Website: lowes
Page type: customer-info-address
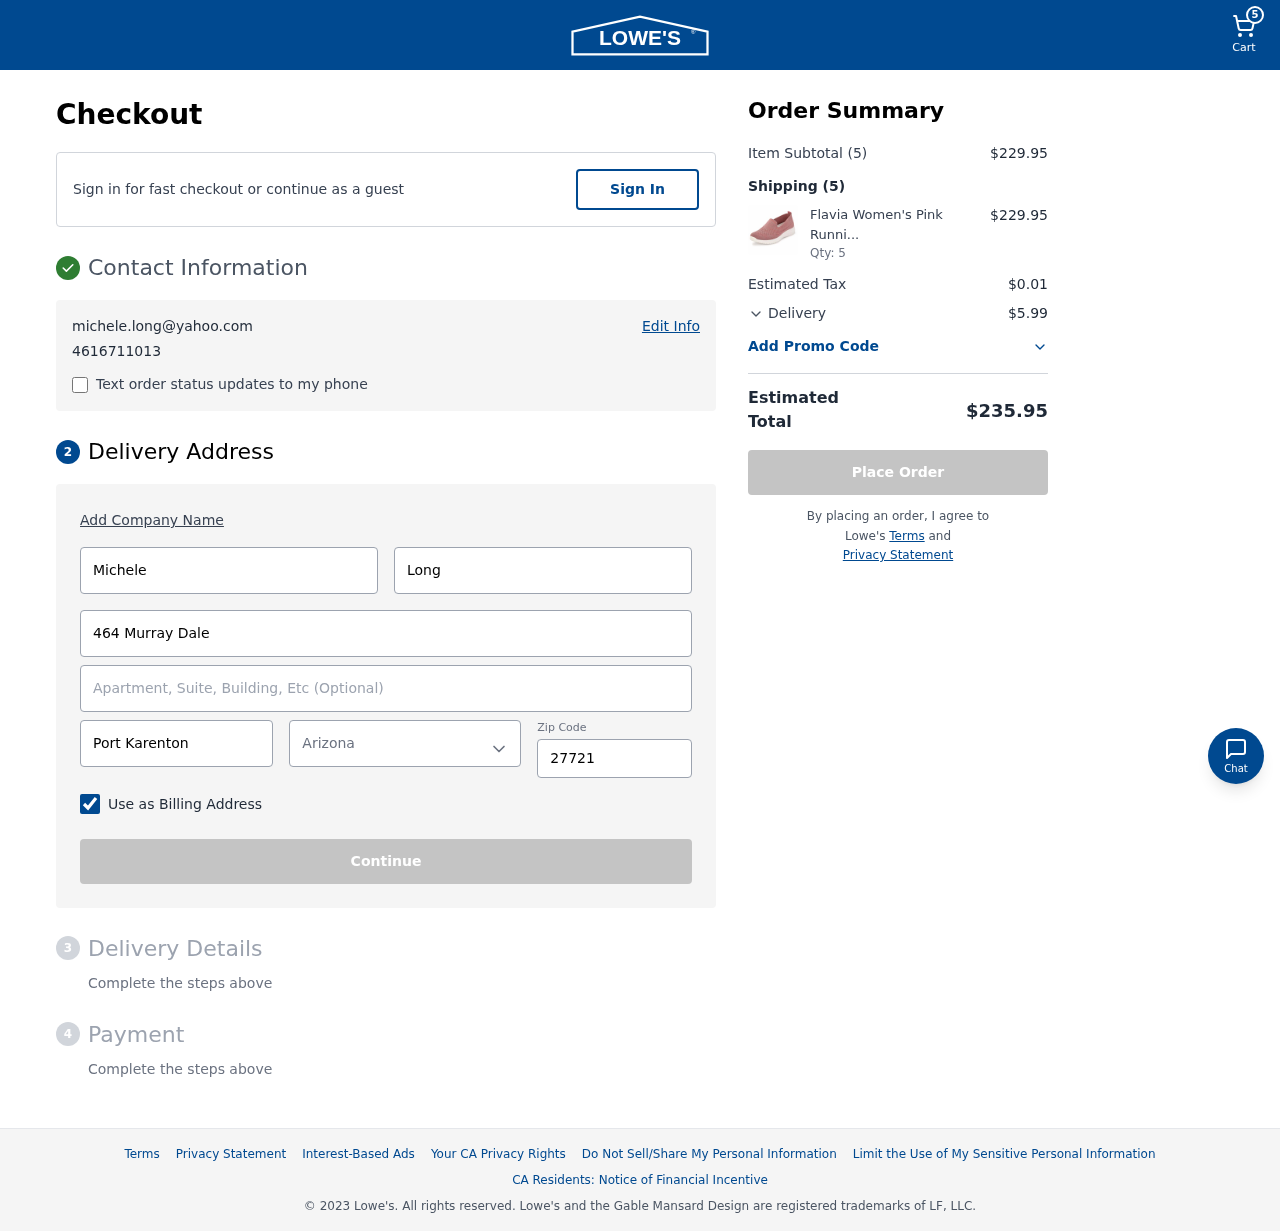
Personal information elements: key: PII_CITY
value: Port Karenton
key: PII_EMAIL
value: michele.long@yahoo.com
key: PII_FIRSTNAME
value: Michele
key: PII_LASTNAME
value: Long
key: PII_PHONE
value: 4616711013
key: PII_POSTCODE
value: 27721
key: PII_STATE
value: Arizona
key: PII_STREET
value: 464 Murray Dale
Product elements: key: PRODUCT1_NAME
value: Flavia Women's Pink Running Shoes-5 UK (37 EU) (6 US) (FKT/ST-1904/NVY)
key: PRODUCT1_QUANTITY
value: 5
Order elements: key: ORDER_NUM_ITEMS
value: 5
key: ORDER_SUBTOTAL
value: $229.95
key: ORDER_NUM_ITEMS2
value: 5
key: ORDER_SUBTOTAL2
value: $229.95
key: ORDER_TAX
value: $0.01
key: ORDER_SHIPPING_COST
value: $5.99
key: ORDER_TOTAL
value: $235.95